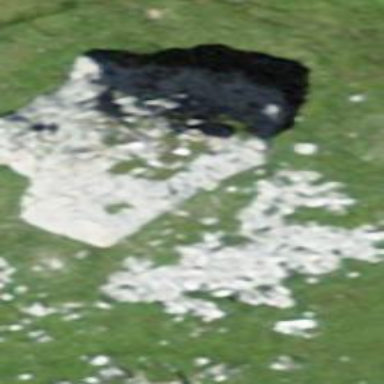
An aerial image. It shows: View of natural rock.